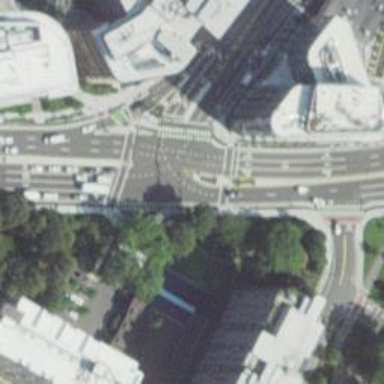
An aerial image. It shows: Trunk highway with separate cycleway made of asphalt.